Field crop: maize
Growth stage: 2
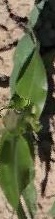
Species: maize